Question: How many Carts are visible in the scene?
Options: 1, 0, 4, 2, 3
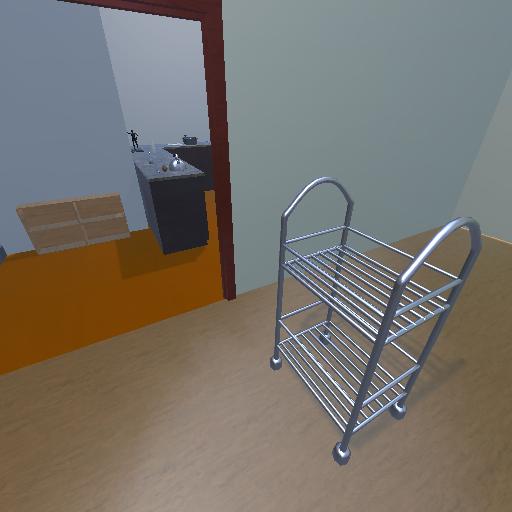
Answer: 1